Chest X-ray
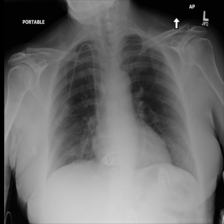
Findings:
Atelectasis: negative
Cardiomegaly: negative
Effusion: negative
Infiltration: negative
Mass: negative
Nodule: negative
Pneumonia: negative
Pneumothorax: negative
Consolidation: negative
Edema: negative
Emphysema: negative
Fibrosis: negative
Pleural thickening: negative
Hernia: negative